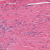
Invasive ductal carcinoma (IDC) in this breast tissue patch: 1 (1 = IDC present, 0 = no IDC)